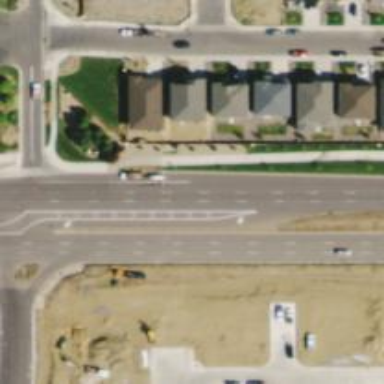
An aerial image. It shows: Secondary link road with asphalt surface.